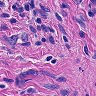
Metastatic tissue present: yes